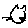
Label: cat